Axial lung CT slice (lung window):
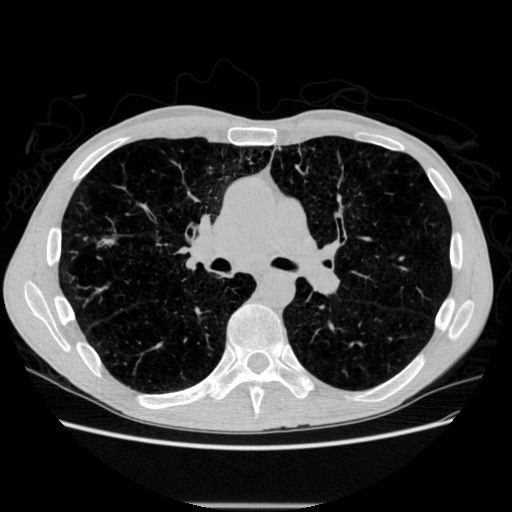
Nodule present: no